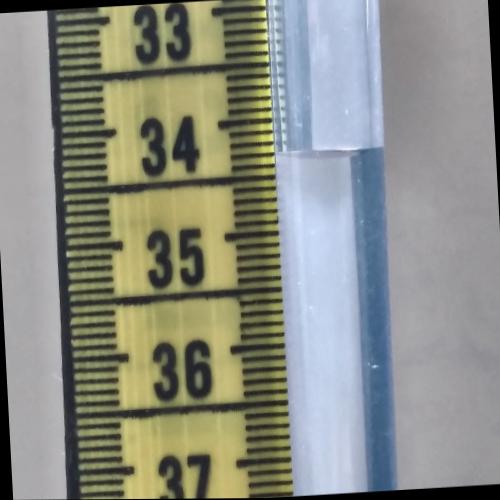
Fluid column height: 34.3 cm